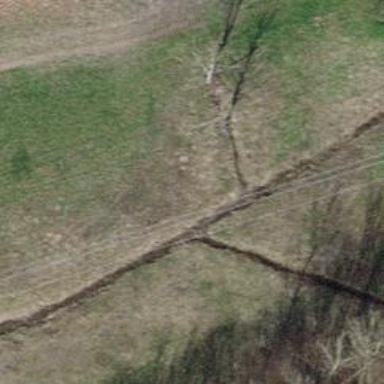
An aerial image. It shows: Ditch serving as waterway.